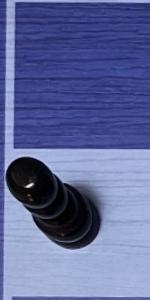
Label: Pawn_Black